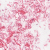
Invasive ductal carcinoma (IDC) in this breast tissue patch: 0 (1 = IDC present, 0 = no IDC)